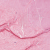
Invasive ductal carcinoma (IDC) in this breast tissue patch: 0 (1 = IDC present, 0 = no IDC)